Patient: sex F, age 54
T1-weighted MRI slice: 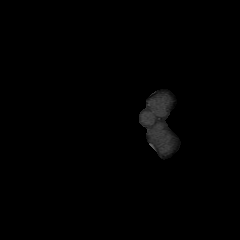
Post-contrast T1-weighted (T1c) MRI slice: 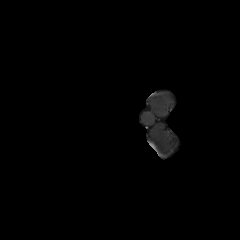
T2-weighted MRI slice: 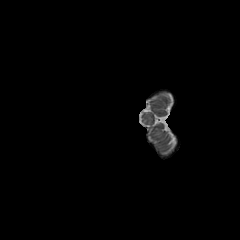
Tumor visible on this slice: no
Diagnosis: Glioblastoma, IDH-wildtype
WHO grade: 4